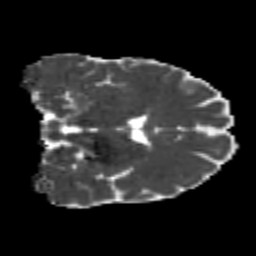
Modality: MD
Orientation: coronal
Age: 22
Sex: male
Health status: healthy
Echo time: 0.074 s